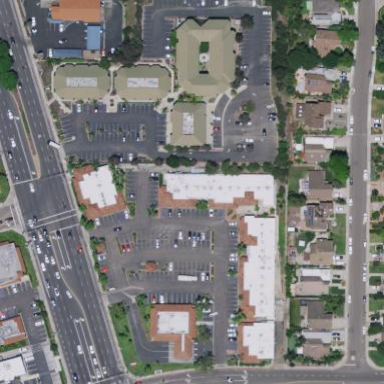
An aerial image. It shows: Retail area.